Question: I'm using Dynamic jasper library to create dynamic columns for my report.
This is my code:
'''
FastReportBuilder drb = new FastReportBuilder();
DynamicReport dr = drb.addColumn("State", "state", String.class.getName(),30)
.addColumn("Branch", "branch", String.class.getName(),30) // title, property to show, class of the property, width
.addColumn("Product Line", "productLine", String.class.getName(),50)
.addColumn("Item", "item", String.class.getName(),50)
.addColumn("Item Code", "id", Long.class.getName(),20)
.addColumn("Quantity", "quantity", Long.class.getName(),30)
.addColumn("Amount", "amount", Float.class.getName(),30)
.addGroups(2) // Group by the first two columns
.setTitle("November 2006 sales report")
.setSubtitle("This report was generateed at" + new Date())
.setUseFullPageWidth(true) //make colums to fill the page width
.build();
JRDataSource ds = new JRBeanCollectionDataSource(TestRepositoryProducts.getDummyCollection());
JasperPrint jp = DynamicJasperHelper.generateJasperPrint(dr, new ClassicLayoutManager(), ds);
JasperViewer.viewReport(jp);
'''
And this is my class 'TestRepositoryProducts':
'''
import java.util.ArrayList;
import java.util.Collection;
import java.util.Vector;
public class TestRepositoryProducts {
public static Collection<Object> getDummyCollection() {
Collection<Object> v = new ArrayList<Object>();
v.add("qsdqsd");
v.add("qsdqdqs");
v.add("qsdqdqs");
v.add("qsdqdqs");
v.add(32165);
v.add(65456);
v.add(1.5);
return v;
}
}
'''
And this is the error:

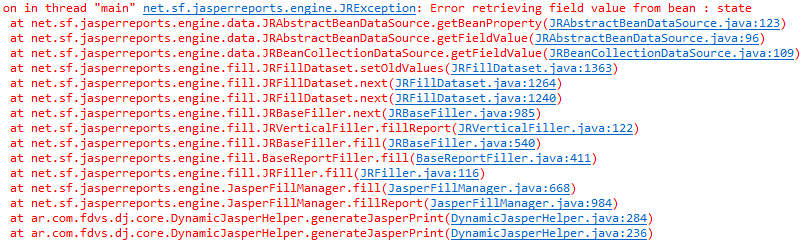
Answer: 'JRBeanCollectionDataSource' requires a Collection of Beans, each representing one row, rather than a collection of Objects, each representing a column (as you seem to be thinking).
The Bean class would need getters/setters for each of the properties you've defined, like 'getState()', 'getBranch()' and so on.
For instance:
'''
public class MyBean {
private String state;
// other properties
public MyBean() {}
public String getState() {
return state;
}
public void setState(String s) {
state = s;
}
// other getters and setters
}
'''
And your test class would create a Collection of these MyBean classes:
'''
public class TestRepositoryProducts {
public static Collection<MyBean> getDummyCollection() {
Collection<MyBean> v = new ArrayList<MyBean>();
MyBean b1 = new MyBean();
b1.setState("s1");
b1.setBranch("b1");
// set other properties of b1
v.add(b1);
// more beans created and added to v
return v;
}
'''